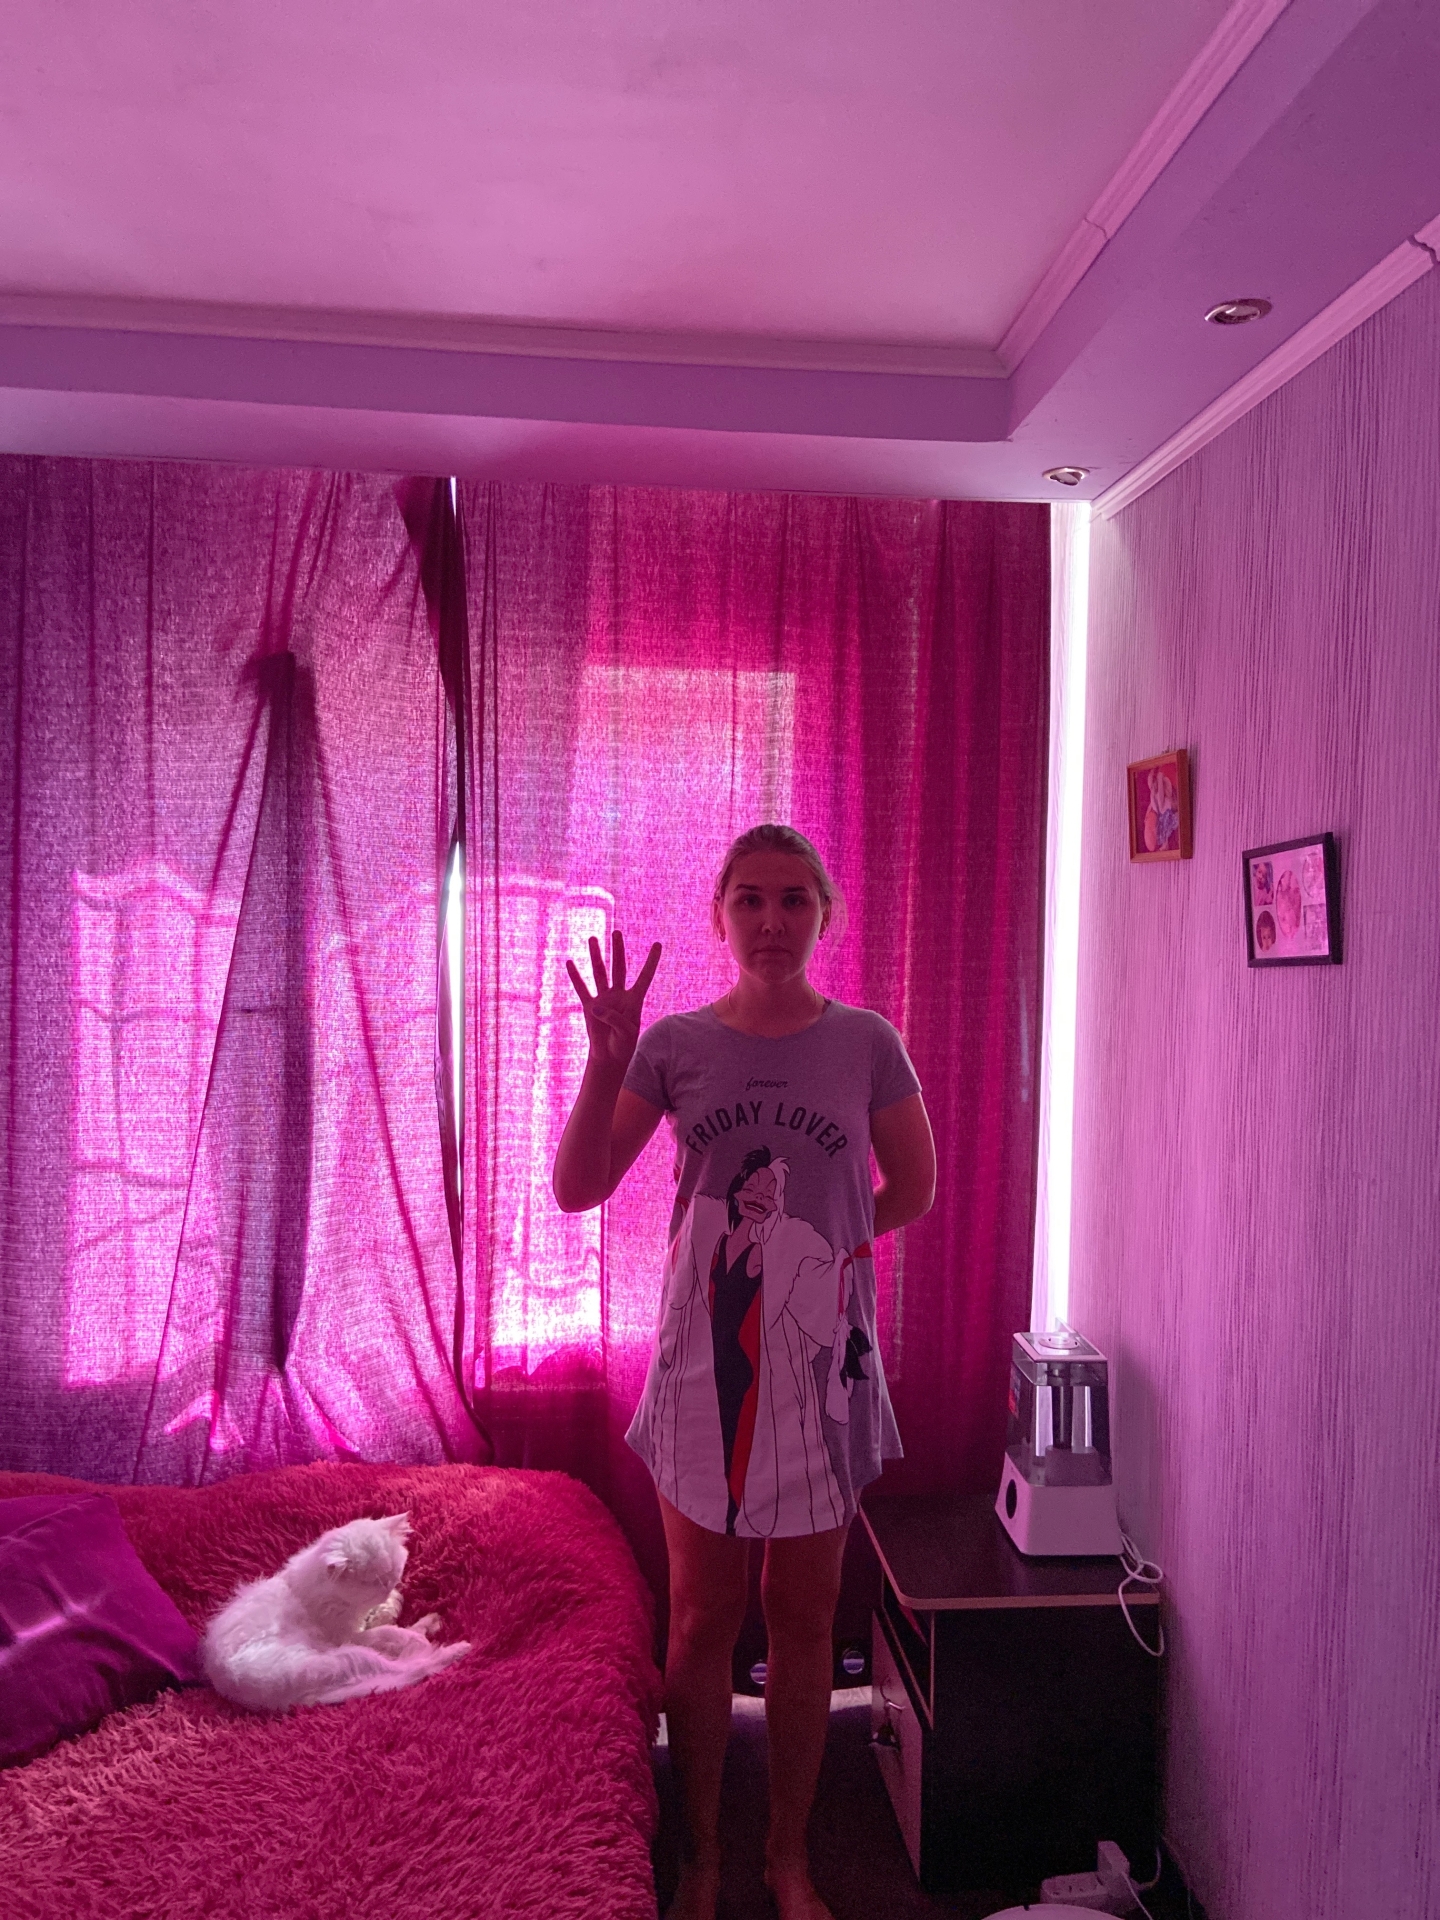
Label: noise